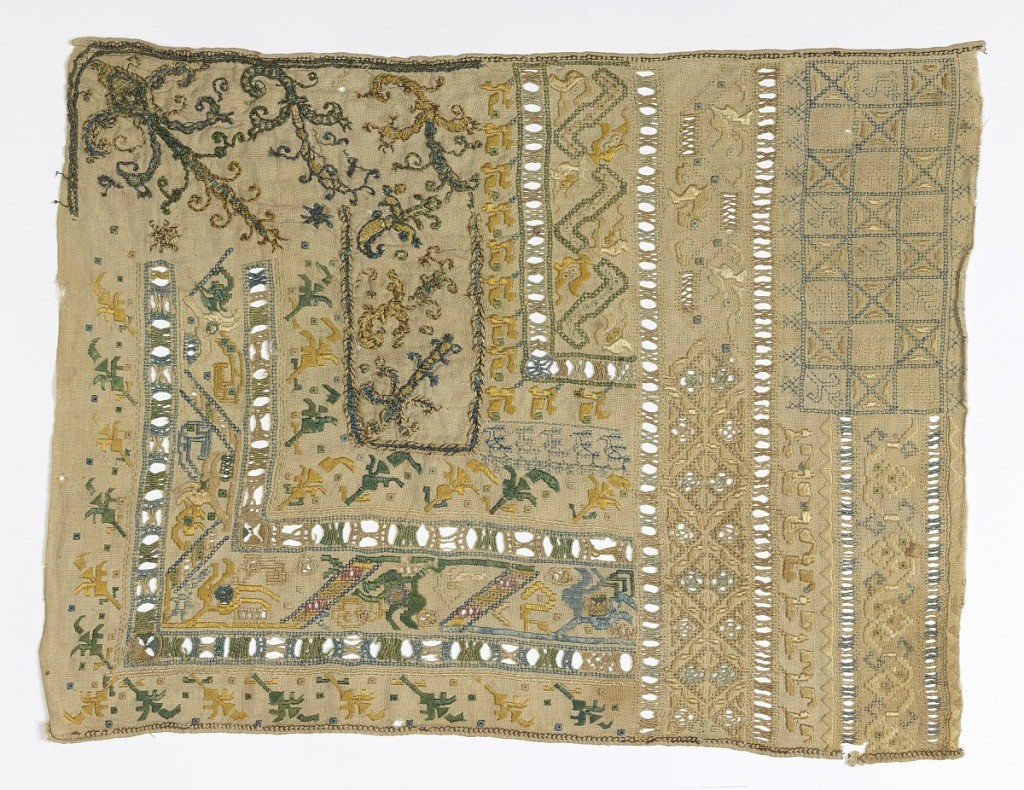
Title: Sampler
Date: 18th century
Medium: silk embroidery on linen foundation Technique: embroidered on plain weave
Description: Top left corner has embroidery and bottom left corner alternates areas of embroidery with areas of openwork. Vertical areas of openwork on the right with abstracted or decorative embroidery in between.